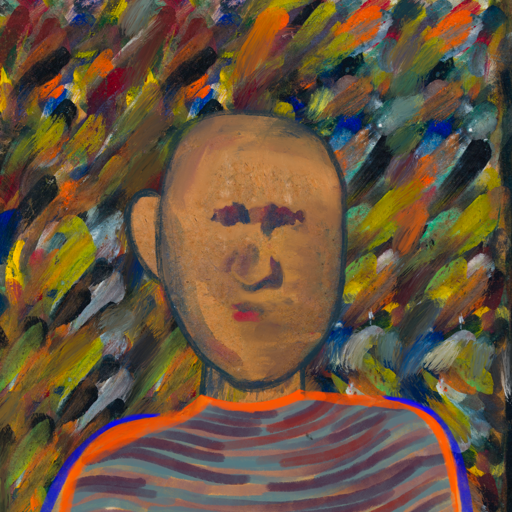
Background: An_Impression, Head And Neck Front: In_The_Sun, Face Front: In_The_Sun, Bust: Experience, Hair Front: Blank, Head Accessory: Blank, Second Necklace: Blank, Necklace: Blank, Baby: Blank